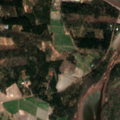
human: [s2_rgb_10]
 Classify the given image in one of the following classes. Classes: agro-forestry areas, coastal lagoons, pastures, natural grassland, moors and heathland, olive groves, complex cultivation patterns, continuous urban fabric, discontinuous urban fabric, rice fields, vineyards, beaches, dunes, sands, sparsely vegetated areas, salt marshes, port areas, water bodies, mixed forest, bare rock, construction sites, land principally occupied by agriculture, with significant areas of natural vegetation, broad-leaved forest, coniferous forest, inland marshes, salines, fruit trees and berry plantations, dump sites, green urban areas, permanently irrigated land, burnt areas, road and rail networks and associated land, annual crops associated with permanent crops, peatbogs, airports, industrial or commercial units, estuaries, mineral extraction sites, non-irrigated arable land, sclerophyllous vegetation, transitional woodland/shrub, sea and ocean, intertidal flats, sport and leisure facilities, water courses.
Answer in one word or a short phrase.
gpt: non-irrigated arable land, mixed forest, sea and ocean